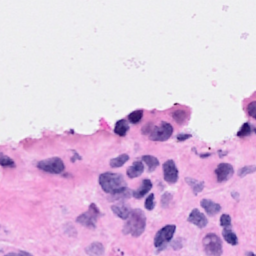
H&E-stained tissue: Breast